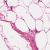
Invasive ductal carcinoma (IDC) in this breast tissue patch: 0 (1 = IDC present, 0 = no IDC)